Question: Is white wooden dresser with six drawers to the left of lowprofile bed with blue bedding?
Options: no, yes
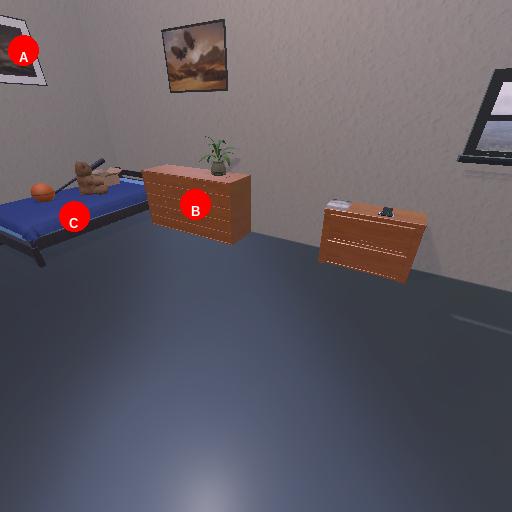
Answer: no